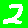
Digit: 2